Question: I'm working on a little game/project and I decide to use 'AndEngine' for it because basically the Add/Remove Physics functionality in that engine was all I need. But it seems that I have a little problem with it. I have to add like 36 different pictures on a scene and be able to remove them on select. The problem is that my images are damaged and it's not showing all the images, just the first two. Am I missing something or I'm doing it wrong? Here is what I get on my device :

and here is my code :
'''
public class Game extends BaseExample implements IAccelerometerListener, IOnSceneTouchListener, IOnAreaTouchListener {
// ===========================================================
// Constants
// ===========================================================
private static final int CAMERA_WIDTH = 980;
private static final int CAMERA_HEIGHT = 560;
// ===========================================================
// Fields
// ===========================================================
private BitmapTextureAtlas mBitmapTextureAtlas;
private TextureRegion firstSprite;
private TextureRegion secondSprite;
private TextureRegion thirdSprite;
private TextureRegion fourthSprite;
private TextureRegion fifthSprite;
private TextureRegion sixSprite;
private TextureRegion sevenSprite;
private TextureRegion eightSprite;
private TextureRegion nineSprite;
private TextureRegion tenSprite;
private Scene mScene;
private PhysicsWorld mPhysicsWorld;
private int mFaceCount = 0;
@Override
public Engine onLoadEngine() {
Toast.makeText(this, "Touch the screen to add objects. Touch an object to remove it.", Toast.LENGTH_LONG).show();
final Camera camera = new Camera(0, 0, CAMERA_WIDTH, CAMERA_HEIGHT);
final EngineOptions engineOptions = new EngineOptions(true, ScreenOrientation.LANDSCAPE, new RatioResolutionPolicy(CAMERA_WIDTH, CAMERA_HEIGHT), camera);
engineOptions.getTouchOptions().setRunOnUpdateThread(true);
return new Engine(engineOptions);
}
@Override
public void onLoadResources() {
this.mBitmapTextureAtlas = new BitmapTextureAtlas(128, 128, TextureOptions.BILINEAR_PREMULTIPLYALPHA);
this.firstSprite = BitmapTextureAtlasTextureRegionFactory.createFromAsset(this.mBitmapTextureAtlas, this, "1.png", 0, 0); // 64x32
this.firstSprite.setTextureRegionBufferManaged(false);
this.secondSprite = BitmapTextureAtlasTextureRegionFactory.createFromAsset(this.mBitmapTextureAtlas, this, "2.png", 0, 32); // 64x32
this.secondSprite.setTextureRegionBufferManaged(false);
this.thirdSprite = BitmapTextureAtlasTextureRegionFactory.createFromAsset(this.mBitmapTextureAtlas, this, "3.png", 0, 32); // 64x32
this.thirdSprite.setTextureRegionBufferManaged(false);
this.fourthSprite = BitmapTextureAtlasTextureRegionFactory.createFromAsset(this.mBitmapTextureAtlas, this, "4.png", 0, 32); // 64x32
this.fourthSprite.setTextureRegionBufferManaged(false);
this.fifthSprite = BitmapTextureAtlasTextureRegionFactory.createFromAsset(this.mBitmapTextureAtlas, this, "5.png", 0, 32); // 64x32
this.fifthSprite.setTextureRegionBufferManaged(false);
this.sixSprite = BitmapTextureAtlasTextureRegionFactory.createFromAsset(this.mBitmapTextureAtlas, this, "6.png", 0, 32); // 64x32
this.sixSprite.setTextureRegionBufferManaged(false);
this.sevenSprite = BitmapTextureAtlasTextureRegionFactory.createFromAsset(this.mBitmapTextureAtlas, this, "7.png", 0, 32); // 64x32
this.sevenSprite.setTextureRegionBufferManaged(false);
this.eightSprite = BitmapTextureAtlasTextureRegionFactory.createFromAsset(this.mBitmapTextureAtlas, this, "8.png", 0, 32); // 64x32
this.eightSprite.setTextureRegionBufferManaged(false);
this.nineSprite = BitmapTextureAtlasTextureRegionFactory.createFromAsset(this.mBitmapTextureAtlas, this, "9.png", 0, 32); // 64x32
this.nineSprite.setTextureRegionBufferManaged(false);
this.tenSprite = BitmapTextureAtlasTextureRegionFactory.createFromAsset(this.mBitmapTextureAtlas, this, "10.png", 0, 32); // 64x32
this.tenSprite.setTextureRegionBufferManaged(false);
this.mEngine.getTextureManager().loadTexture(this.mBitmapTextureAtlas);
}
@Override
public Scene onLoadScene() {
this.mEngine.registerUpdateHandler(new FPSLogger());
this.mScene = new Scene();
this.mScene.setBackground(new ColorBackground(204f, 204f, 204f));
this.mScene.setOnSceneTouchListener(this);
this.mPhysicsWorld = new PhysicsWorld(new Vector2(0, SensorManager.GRAVITY_EARTH), false);
final Shape ground = new Rectangle(0, CAMERA_HEIGHT - 2, CAMERA_WIDTH, 2);
final Shape roof = new Rectangle(0, 0, CAMERA_WIDTH, 2);
final Shape left = new Rectangle(0, 0, 2, CAMERA_HEIGHT);
final Shape right = new Rectangle(CAMERA_WIDTH - 2, 0, 2, CAMERA_HEIGHT);
final FixtureDef wallFixtureDef = PhysicsFactory.createFixtureDef(0, 0.5f, 0.5f);
PhysicsFactory.createBoxBody(this.mPhysicsWorld, ground, BodyType.StaticBody, wallFixtureDef);
PhysicsFactory.createBoxBody(this.mPhysicsWorld, roof, BodyType.StaticBody, wallFixtureDef);
PhysicsFactory.createBoxBody(this.mPhysicsWorld, left, BodyType.StaticBody, wallFixtureDef);
PhysicsFactory.createBoxBody(this.mPhysicsWorld, right, BodyType.StaticBody, wallFixtureDef);
this.mScene.attachChild(ground);
this.mScene.attachChild(roof);
this.mScene.attachChild(left);
this.mScene.attachChild(right);
this.mScene.registerUpdateHandler(this.mPhysicsWorld);
this.mScene.setOnAreaTouchListener(this);
return this.mScene;
}
@Override
public void onLoadComplete() {
}
@Override
public boolean onAreaTouched(TouchEvent pSceneTouchEvent,
ITouchArea pTouchArea, float pTouchAreaLocalX,
float pTouchAreaLocalY) {
if(pSceneTouchEvent.isActionDown()) {
this.removeFace((Sprite)pTouchArea);
return true;
}
return false;
}
@Override
public boolean onSceneTouchEvent(Scene pScene, TouchEvent pSceneTouchEvent) {
if(this.mPhysicsWorld != null) {
if(pSceneTouchEvent.isActionDown()) {
this.addFace(pSceneTouchEvent.getX(), pSceneTouchEvent.getY());
return true;
}
}
return false;
}
@Override
public void onAccelerometerChanged(AccelerometerData pAccelerometerData) {
final Vector2 gravity = Vector2Pool.obtain(pAccelerometerData.getX(), pAccelerometerData.getY());
this.mPhysicsWorld.setGravity(gravity);
Vector2Pool.recycle(gravity);
}
private void addFace(final float pX, final float pY) {
this.mFaceCount++;
Sprite face = null;
Body body = null;
final FixtureDef objectFixtureDef = PhysicsFactory.createFixtureDef(1, 0.5f, 0.5f);
/*if(this.mFaceCount % 2 == 0) {
face = new Sprite(pX, pY, this.firstSprite);
body = PhysicsFactory.createBoxBody(this.mPhysicsWorld, face, BodyType.DynamicBody, objectFixtureDef);
} else {
face = new Sprite(pX, pY, this.secondSprite);
body = PhysicsFactory.createCircleBody(this.mPhysicsWorld, face, BodyType.DynamicBody, objectFixtureDef);
}*/
switch(this.mFaceCount){
case 1:
face = new Sprite(pX, pY, this.firstSprite);
body = PhysicsFactory.createBoxBody(this.mPhysicsWorld, face, BodyType.DynamicBody, objectFixtureDef);
break;
case 2:
face = new Sprite(pX, pY, this.secondSprite);
body = PhysicsFactory.createBoxBody(this.mPhysicsWorld, face, BodyType.DynamicBody, objectFixtureDef);
break;
case 3:
face = new Sprite(pX, pY, this.thirdSprite);
body = PhysicsFactory.createBoxBody(this.mPhysicsWorld, face, BodyType.DynamicBody, objectFixtureDef);
break;
case 4:
face = new Sprite(pX, pY, this.fourthSprite);
body = PhysicsFactory.createBoxBody(this.mPhysicsWorld, face, BodyType.DynamicBody, objectFixtureDef);
break;
case 5:
face = new Sprite(pX, pY, this.fifthSprite);
body = PhysicsFactory.createBoxBody(this.mPhysicsWorld, face, BodyType.DynamicBody, objectFixtureDef);
break;
case 6:
face = new Sprite(pX, pY, this.sixSprite);
body = PhysicsFactory.createBoxBody(this.mPhysicsWorld, face, BodyType.DynamicBody, objectFixtureDef);
break;
case 7:
face = new Sprite(pX, pY, this.sevenSprite);
body = PhysicsFactory.createBoxBody(this.mPhysicsWorld, face, BodyType.DynamicBody, objectFixtureDef);
break;
case 8:
face = new Sprite(pX, pY, this.eightSprite);
body = PhysicsFactory.createBoxBody(this.mPhysicsWorld, face, BodyType.DynamicBody, objectFixtureDef);
break;
case 9:
face = new Sprite(pX, pY, this.nineSprite);
body = PhysicsFactory.createBoxBody(this.mPhysicsWorld, face, BodyType.DynamicBody, objectFixtureDef);
break;
case 10:
face = new Sprite(pX, pY, this.tenSprite);
body = PhysicsFactory.createBoxBody(this.mPhysicsWorld, face, BodyType.DynamicBody, objectFixtureDef);
break;
}
if(this.mFaceCount<=9){
this.mScene.registerTouchArea(face);
this.mScene.attachChild(face);
this.mPhysicsWorld.registerPhysicsConnector(new PhysicsConnector(face, body, true, true));
}
}
@Override
public void onResumeGame() {
super.onResumeGame();
this.enableAccelerometerSensor(this);
}
private void removeFace(final Sprite face) {
final PhysicsConnector facePhysicsConnector = this.mPhysicsWorld.getPhysicsConnectorManager().findPhysicsConnectorByShape(face);
this.mPhysicsWorld.unregisterPhysicsConnector(facePhysicsConnector);
this.mPhysicsWorld.destroyBody(facePhysicsConnector.getBody());
this.mScene.unregisterTouchArea(face);
this.mScene.detachChild(face);
System.gc();
}
}
'''
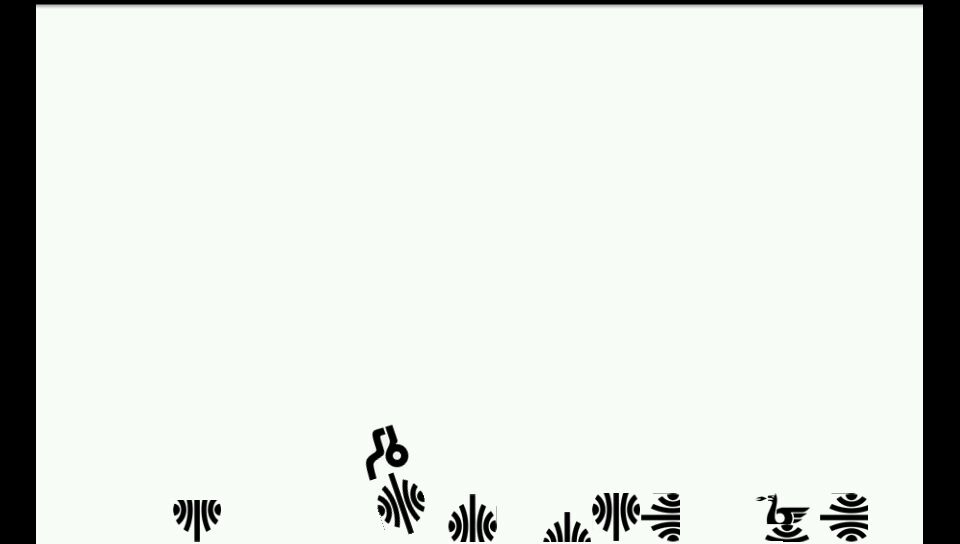
Answer: The main problem is with your 'onLoadResources' method.
A Texture (BitmapTextureAtlas in your case) is simply a large canvas containing all small images.
Now, the method 'BitmapTextureAtlasTextureRegionFactory.createFromAsset(..)' receives 2 numerical parameters (the 2 last parameters). These are used for the image position on the texture.
Now, take a look at what are you doing: Loading all of the images in the same position! So some images (The last image loaded - 10.png) override the others...
For more information, read about Textures & TextureRegions <URL>.
Another problem that you have in your code - In your 'addFace' method, when you call 'PhysicsFactory.createBoxBody(...)' the body is and it automatically your physics world, even if you don't register a physics connector between it and between the sprite, and even if you don't attach the sprite to the scene.
Only create a body when you are you'll need it. Otherwise, make sure you destroy it.